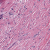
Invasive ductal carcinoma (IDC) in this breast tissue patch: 1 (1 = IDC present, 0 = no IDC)